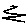
Label: zigzag